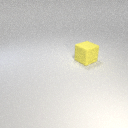
large yellow rubber cube